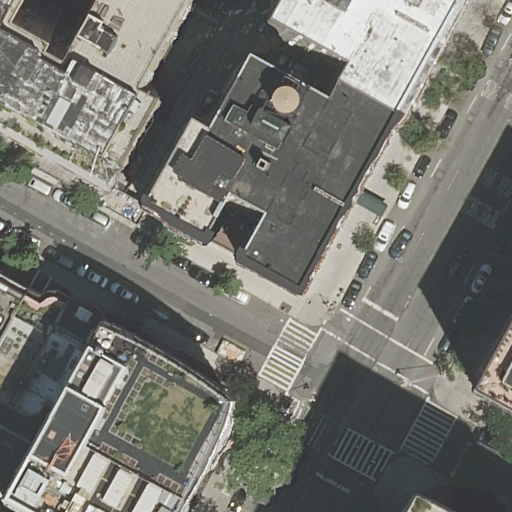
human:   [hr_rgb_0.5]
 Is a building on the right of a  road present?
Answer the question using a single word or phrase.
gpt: yes

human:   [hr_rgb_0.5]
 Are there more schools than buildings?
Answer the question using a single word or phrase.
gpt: no

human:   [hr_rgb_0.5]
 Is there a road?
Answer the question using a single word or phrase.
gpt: yes

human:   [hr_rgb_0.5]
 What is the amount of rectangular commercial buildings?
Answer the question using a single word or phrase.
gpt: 0

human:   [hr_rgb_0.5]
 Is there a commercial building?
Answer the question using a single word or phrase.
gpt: no

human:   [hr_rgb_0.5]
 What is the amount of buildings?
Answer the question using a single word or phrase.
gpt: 10

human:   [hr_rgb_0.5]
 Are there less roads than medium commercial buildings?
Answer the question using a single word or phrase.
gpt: no

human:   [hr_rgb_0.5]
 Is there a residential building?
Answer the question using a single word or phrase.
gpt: yes

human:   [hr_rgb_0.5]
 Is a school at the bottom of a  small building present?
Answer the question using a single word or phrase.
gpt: yes

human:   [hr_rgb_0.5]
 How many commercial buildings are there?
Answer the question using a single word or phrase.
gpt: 0

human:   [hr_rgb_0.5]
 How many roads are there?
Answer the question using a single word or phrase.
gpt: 3

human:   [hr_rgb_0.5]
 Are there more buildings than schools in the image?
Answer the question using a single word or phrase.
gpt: yes

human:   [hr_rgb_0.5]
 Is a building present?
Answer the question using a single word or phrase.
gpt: yes

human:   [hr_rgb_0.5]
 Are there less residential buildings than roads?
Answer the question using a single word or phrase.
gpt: no

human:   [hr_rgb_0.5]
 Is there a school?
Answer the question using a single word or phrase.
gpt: yes

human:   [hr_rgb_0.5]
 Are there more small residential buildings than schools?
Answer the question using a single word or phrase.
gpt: yes

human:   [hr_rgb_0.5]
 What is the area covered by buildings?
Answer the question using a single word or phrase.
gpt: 4717m2

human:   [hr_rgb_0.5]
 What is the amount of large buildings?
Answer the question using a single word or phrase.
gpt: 4

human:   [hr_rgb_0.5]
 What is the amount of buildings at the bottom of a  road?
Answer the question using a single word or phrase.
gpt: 5

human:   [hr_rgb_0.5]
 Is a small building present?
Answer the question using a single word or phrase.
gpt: yes

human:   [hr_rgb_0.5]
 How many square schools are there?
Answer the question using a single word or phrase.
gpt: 0

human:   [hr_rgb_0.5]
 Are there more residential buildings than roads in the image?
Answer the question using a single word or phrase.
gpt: yes

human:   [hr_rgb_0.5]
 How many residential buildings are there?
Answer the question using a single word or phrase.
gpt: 9

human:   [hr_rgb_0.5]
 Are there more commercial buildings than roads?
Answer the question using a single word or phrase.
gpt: no

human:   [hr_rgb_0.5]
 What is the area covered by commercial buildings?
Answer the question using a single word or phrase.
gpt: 0m2

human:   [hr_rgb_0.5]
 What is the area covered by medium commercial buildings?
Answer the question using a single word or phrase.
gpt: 0m2

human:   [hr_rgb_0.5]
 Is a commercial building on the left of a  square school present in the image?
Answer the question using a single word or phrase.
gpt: no

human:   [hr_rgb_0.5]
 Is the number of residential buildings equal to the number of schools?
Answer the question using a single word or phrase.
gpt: no

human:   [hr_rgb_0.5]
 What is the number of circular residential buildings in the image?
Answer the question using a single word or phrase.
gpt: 0

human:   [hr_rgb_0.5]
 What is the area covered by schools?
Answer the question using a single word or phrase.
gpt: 36m2

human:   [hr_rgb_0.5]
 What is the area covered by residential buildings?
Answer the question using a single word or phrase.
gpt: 4680m2

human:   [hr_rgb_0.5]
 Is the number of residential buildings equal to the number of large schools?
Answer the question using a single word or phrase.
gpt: no

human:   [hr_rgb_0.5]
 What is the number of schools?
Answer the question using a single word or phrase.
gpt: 1

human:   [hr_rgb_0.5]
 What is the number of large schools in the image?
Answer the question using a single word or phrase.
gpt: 0

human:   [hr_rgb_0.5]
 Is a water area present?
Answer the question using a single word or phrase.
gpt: no

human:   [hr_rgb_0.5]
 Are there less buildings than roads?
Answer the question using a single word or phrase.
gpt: no

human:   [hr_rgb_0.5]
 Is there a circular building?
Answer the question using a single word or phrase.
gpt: no

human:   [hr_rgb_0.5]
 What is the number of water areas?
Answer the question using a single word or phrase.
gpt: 0

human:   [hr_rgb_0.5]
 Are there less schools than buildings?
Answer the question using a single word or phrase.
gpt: yes

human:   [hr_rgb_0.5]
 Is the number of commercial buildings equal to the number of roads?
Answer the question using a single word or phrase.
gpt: no

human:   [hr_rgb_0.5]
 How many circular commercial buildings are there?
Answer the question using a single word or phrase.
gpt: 0

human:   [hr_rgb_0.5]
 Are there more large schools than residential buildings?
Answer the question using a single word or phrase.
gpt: no

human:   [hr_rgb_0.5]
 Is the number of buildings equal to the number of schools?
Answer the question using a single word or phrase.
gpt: no

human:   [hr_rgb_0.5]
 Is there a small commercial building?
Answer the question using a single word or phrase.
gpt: no

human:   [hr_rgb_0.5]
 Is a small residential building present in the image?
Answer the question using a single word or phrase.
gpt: yes

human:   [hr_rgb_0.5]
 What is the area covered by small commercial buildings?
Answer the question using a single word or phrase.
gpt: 0m2

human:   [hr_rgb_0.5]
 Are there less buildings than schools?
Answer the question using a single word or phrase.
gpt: no

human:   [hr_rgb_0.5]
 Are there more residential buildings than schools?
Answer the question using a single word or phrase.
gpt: yes

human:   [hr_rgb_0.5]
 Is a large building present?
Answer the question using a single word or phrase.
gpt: yes

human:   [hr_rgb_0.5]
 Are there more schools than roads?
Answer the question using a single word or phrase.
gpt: no

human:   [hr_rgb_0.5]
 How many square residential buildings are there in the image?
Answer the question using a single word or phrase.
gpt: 0

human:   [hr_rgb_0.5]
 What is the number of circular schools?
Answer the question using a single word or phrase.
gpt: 0

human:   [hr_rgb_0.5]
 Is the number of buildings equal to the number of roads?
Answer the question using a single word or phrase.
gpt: no

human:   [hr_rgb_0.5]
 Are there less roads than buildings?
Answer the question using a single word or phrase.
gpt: yes

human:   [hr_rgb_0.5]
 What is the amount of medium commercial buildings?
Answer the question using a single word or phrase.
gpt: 0

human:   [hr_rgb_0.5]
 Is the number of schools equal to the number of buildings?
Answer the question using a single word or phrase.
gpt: no

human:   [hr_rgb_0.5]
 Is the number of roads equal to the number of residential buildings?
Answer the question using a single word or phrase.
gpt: no

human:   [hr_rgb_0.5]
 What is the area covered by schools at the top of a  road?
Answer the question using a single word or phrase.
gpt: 0m2

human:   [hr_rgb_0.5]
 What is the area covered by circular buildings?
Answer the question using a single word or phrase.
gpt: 0m2

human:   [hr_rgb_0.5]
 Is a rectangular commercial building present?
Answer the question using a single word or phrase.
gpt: no

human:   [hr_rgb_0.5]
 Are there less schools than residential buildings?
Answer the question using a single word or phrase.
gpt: yes

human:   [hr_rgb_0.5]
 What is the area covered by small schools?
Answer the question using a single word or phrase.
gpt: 36m2

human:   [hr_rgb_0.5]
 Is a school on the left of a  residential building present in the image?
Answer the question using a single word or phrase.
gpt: yes

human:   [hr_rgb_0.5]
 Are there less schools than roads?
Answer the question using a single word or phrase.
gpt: yes